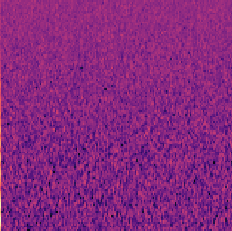
Sound class: Cow